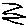
Label: zigzag